Chest X-ray. View position: PA
Patient age: 51
Patient sex: F
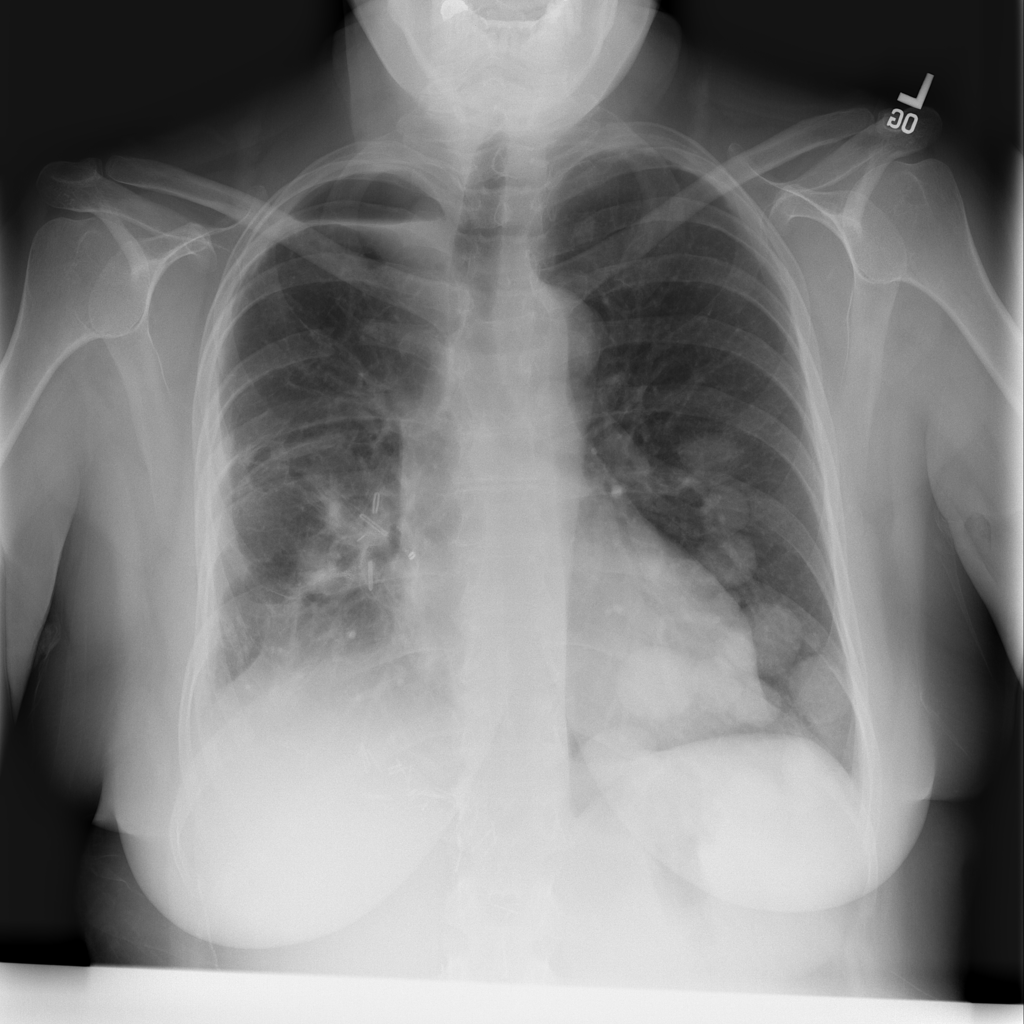
Finding: Pneumothorax